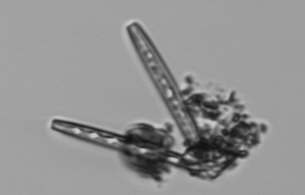
Label: Thalassionema